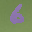
Label: 6